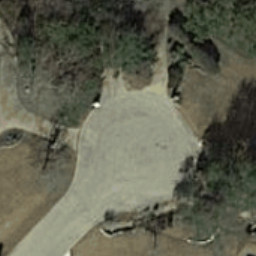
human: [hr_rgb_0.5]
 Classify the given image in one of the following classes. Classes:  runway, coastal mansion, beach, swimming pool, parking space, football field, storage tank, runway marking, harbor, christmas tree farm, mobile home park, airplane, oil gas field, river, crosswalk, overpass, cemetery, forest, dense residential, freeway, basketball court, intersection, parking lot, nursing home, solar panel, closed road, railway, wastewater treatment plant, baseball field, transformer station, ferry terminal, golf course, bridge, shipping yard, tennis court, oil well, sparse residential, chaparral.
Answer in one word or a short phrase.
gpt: closed road